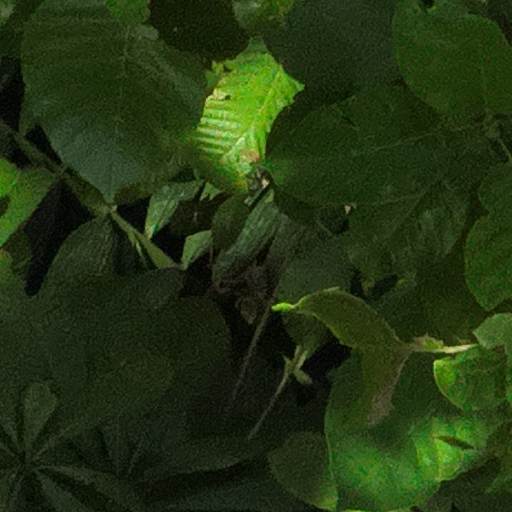
Species: Hieronyma alchorneoides
GBIF accepted scientific name: Hieronyma alchorneoides
Crown area (m\u00b2): 93.111